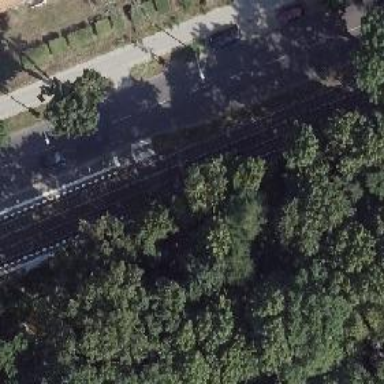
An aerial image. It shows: Tram crossing on the railway.